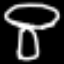
Label: mushroom